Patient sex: M
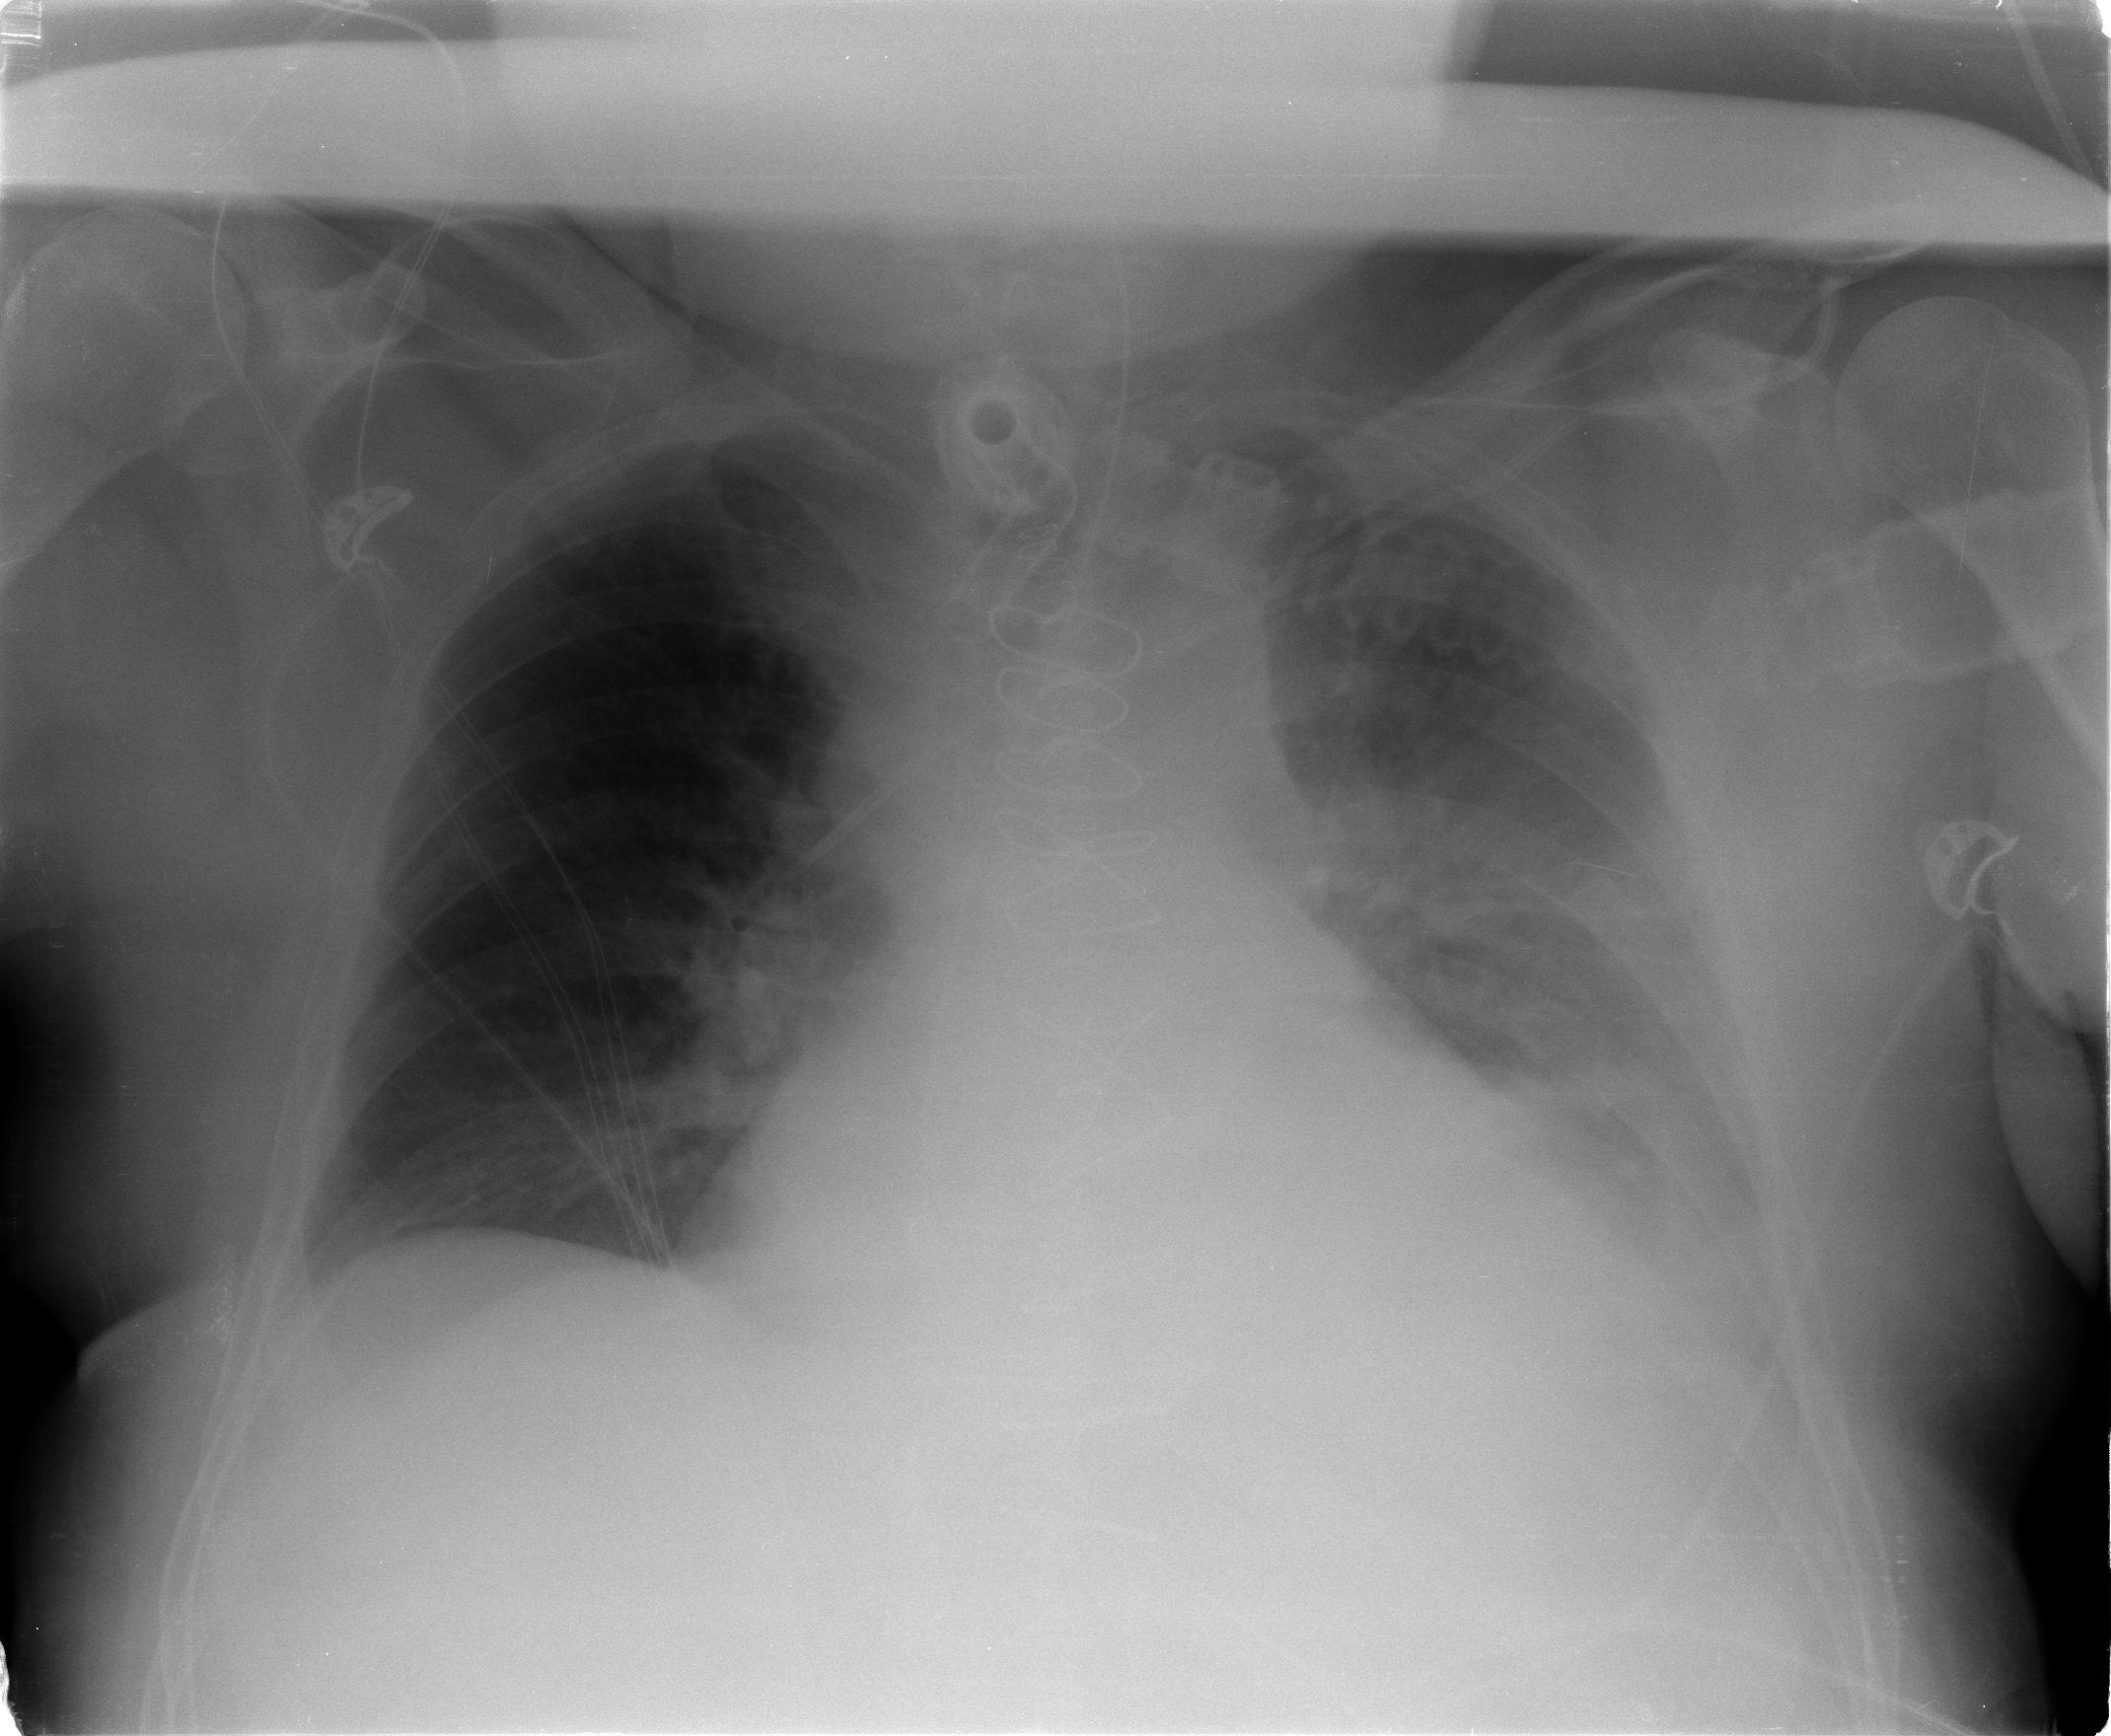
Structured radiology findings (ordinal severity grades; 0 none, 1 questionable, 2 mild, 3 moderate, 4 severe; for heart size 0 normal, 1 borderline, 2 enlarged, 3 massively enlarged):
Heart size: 2
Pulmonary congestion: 2
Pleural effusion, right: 0
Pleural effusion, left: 2
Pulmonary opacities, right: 1
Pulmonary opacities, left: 2
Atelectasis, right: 2
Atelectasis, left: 2